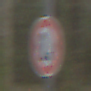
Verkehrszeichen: TatsaechlicheBreite2
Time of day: Midday
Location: Outdoor (Nature)
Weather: Overcast
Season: NotSpecified
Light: Natural